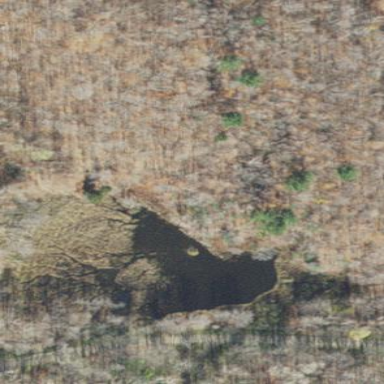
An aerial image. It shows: Marshy wetland area.